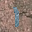
Label: 1